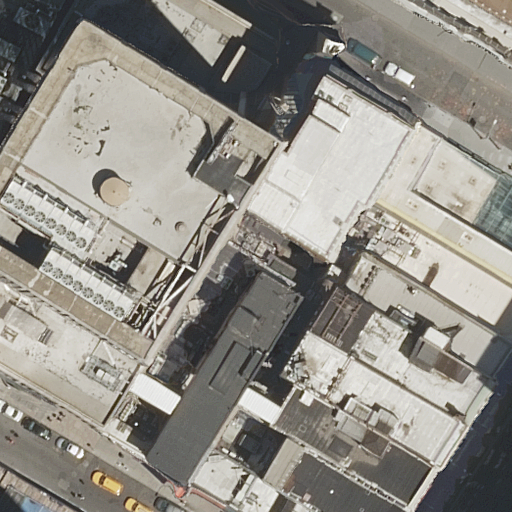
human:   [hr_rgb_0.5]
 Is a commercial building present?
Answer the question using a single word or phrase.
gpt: no

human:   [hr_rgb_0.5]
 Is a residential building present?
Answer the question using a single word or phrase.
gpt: yes

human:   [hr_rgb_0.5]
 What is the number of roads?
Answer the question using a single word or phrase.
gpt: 4

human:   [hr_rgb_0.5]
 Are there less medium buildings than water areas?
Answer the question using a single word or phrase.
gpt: no

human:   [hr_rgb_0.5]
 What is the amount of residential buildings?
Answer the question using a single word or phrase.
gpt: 14

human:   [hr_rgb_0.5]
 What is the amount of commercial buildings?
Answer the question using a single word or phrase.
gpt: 0

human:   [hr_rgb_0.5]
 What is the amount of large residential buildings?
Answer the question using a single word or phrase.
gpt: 5

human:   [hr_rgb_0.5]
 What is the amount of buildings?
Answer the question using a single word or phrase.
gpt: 14

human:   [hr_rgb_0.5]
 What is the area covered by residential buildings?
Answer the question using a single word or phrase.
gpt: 10800m2

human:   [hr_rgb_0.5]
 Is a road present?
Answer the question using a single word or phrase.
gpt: yes

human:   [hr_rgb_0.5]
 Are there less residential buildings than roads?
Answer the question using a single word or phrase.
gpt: no

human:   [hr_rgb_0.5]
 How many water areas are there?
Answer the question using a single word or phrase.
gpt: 0

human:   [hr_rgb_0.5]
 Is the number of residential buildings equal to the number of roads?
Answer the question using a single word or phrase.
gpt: no

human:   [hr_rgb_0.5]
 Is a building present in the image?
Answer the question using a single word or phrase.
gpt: yes

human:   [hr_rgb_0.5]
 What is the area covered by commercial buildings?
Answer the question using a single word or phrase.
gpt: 0m2

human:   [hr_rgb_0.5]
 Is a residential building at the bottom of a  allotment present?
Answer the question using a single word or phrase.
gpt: no

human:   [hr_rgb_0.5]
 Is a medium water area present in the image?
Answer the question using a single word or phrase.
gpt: no

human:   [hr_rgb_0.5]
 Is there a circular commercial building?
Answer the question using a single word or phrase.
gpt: no

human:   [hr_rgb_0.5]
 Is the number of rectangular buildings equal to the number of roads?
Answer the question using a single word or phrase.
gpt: no

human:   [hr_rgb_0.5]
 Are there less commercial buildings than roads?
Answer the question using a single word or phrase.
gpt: yes

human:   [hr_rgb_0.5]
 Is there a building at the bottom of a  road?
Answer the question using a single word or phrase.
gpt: yes

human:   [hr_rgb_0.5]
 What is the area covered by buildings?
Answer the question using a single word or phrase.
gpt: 10800m2

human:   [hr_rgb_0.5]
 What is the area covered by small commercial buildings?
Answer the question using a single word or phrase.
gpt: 0m2

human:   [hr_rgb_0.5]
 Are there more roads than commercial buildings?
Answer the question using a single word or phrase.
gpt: yes

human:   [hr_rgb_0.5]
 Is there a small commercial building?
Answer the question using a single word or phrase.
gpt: no

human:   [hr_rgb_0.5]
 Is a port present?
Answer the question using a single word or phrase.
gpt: no

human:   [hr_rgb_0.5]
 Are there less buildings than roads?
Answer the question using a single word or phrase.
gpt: no

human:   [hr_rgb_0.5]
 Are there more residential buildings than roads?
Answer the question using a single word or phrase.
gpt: yes

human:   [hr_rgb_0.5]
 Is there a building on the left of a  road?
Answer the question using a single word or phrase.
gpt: yes

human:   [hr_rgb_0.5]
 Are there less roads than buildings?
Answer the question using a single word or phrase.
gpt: yes

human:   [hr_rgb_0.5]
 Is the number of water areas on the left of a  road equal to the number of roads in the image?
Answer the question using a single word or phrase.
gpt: no

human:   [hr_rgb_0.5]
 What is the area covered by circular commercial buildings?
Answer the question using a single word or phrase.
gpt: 0m2

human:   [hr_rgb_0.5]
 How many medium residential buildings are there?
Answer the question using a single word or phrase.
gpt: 9

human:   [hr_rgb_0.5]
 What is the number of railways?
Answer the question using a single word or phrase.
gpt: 0

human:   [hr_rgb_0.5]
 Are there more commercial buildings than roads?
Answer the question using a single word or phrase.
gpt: no

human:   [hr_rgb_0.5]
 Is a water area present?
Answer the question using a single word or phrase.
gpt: no

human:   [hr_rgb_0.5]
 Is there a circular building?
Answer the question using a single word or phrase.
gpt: no

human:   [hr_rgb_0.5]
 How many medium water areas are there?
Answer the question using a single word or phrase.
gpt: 0

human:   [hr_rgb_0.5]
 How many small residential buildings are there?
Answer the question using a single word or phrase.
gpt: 0

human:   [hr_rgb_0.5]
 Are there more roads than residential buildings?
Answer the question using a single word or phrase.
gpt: no

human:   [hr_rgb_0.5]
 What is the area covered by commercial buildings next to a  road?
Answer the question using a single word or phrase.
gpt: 0m2

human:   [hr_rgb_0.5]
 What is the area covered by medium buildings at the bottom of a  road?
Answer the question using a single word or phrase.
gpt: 2946m2

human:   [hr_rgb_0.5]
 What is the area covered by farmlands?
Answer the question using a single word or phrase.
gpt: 0m2

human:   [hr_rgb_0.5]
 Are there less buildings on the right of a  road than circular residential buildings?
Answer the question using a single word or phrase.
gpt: no

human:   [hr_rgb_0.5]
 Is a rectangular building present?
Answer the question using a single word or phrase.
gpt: yes

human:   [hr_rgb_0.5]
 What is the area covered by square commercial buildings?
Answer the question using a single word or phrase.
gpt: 0m2

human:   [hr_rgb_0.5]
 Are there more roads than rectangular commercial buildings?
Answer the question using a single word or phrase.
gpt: yes

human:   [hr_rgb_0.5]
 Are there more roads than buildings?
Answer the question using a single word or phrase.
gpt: no

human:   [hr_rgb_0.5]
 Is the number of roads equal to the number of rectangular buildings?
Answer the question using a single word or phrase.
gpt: no

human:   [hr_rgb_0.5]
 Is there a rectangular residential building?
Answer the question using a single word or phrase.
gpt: yes

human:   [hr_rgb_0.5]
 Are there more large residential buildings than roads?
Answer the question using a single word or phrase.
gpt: yes

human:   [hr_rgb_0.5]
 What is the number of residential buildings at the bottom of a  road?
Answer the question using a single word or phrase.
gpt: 11

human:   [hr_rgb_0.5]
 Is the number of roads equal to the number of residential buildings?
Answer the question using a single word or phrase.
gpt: no

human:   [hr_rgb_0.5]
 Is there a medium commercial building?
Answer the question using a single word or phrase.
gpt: no

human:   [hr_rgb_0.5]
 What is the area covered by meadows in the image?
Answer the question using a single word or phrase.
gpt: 0m2

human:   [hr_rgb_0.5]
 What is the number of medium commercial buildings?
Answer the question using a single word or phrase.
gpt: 0

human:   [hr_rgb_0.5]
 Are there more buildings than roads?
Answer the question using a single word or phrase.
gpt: yes

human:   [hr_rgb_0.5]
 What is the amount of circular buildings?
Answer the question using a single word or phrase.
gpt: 0

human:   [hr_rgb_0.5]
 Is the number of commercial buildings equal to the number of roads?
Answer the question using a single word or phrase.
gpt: no

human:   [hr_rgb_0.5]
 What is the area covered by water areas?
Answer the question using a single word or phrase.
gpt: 0m2

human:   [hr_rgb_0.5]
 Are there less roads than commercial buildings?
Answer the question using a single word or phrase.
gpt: no

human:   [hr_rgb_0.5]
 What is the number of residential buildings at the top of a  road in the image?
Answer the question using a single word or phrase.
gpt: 11

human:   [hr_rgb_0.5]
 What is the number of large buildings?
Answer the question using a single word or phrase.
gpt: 5

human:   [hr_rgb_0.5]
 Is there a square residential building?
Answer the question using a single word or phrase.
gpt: no